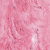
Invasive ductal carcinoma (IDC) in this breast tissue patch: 0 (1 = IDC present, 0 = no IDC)